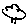
Label: tree